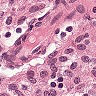
Metastatic tissue present: no